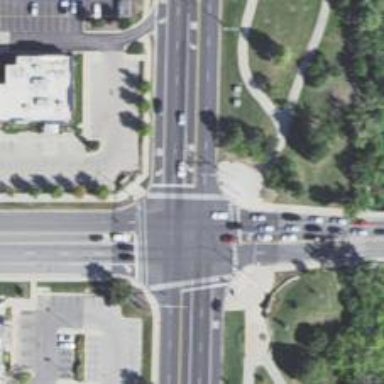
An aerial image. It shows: Footway with crossing lines markings.